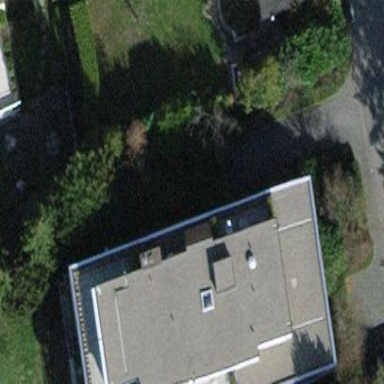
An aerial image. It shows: The building has flat roof that is oriented across.